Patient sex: F
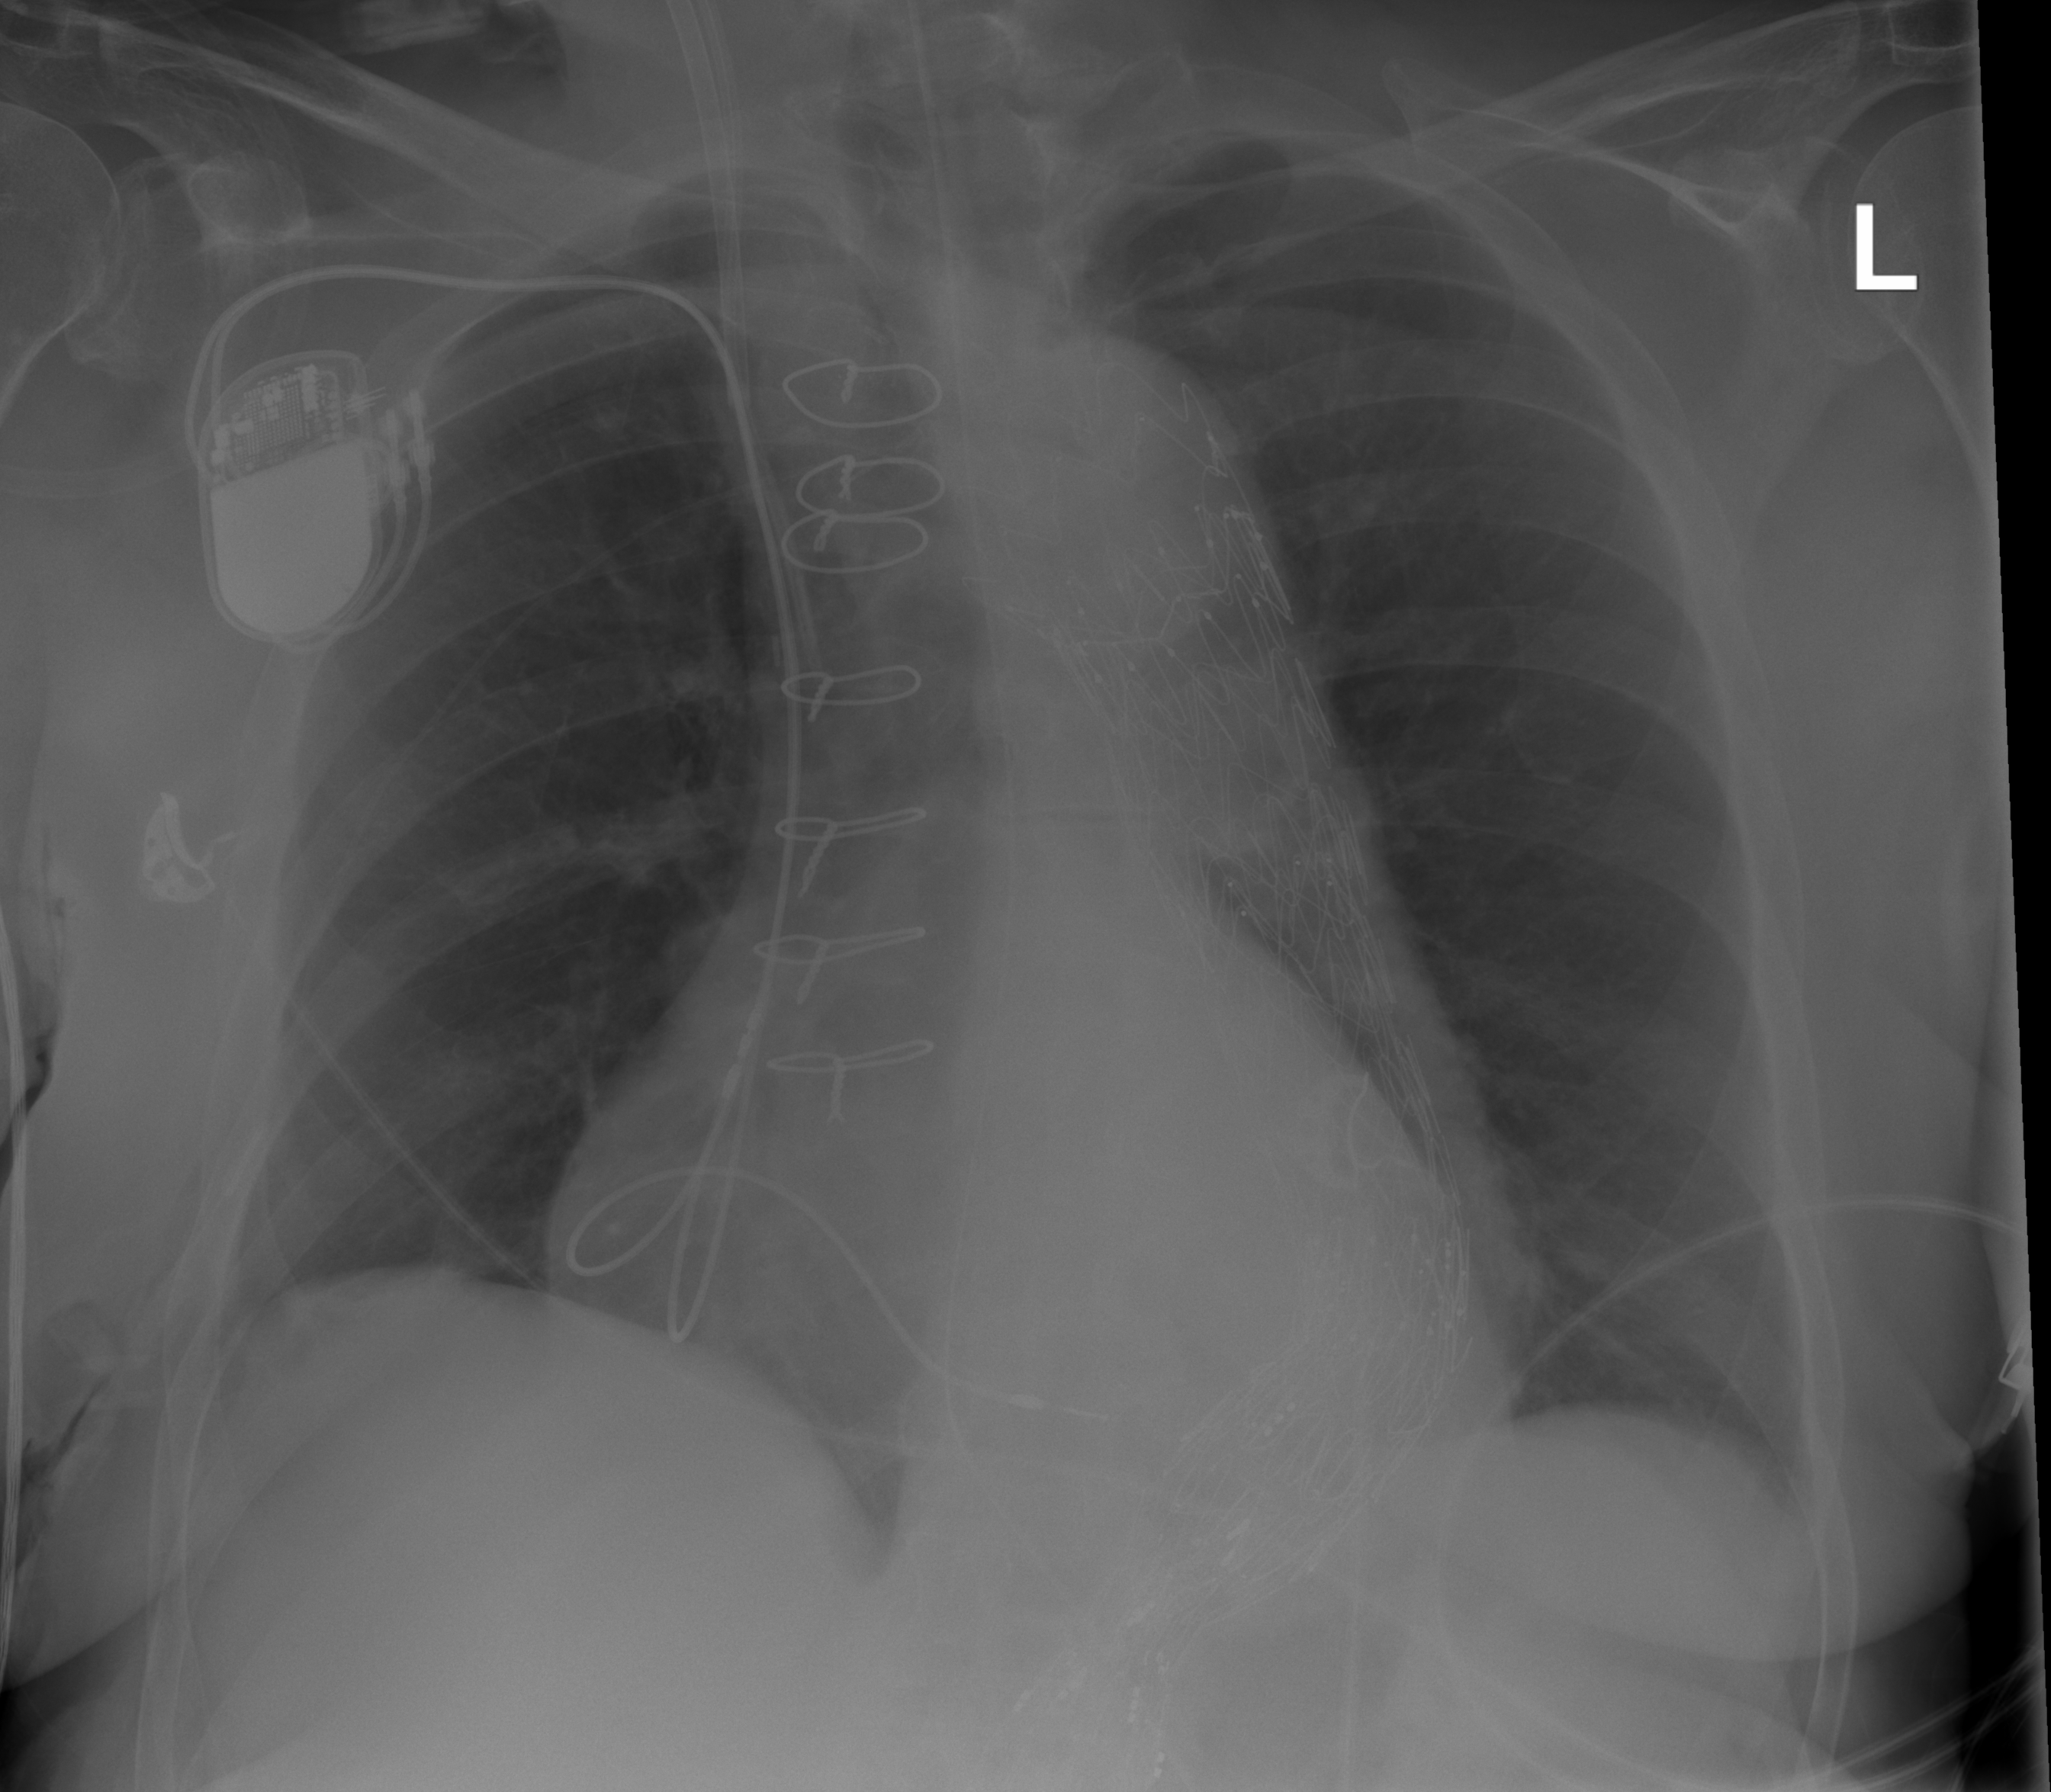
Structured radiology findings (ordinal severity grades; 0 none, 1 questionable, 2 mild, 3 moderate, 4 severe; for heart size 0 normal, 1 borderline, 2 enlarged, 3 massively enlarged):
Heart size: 1
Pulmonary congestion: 0
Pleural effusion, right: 2
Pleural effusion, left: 2
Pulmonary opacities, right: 0
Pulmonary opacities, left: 0
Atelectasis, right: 0
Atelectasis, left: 0